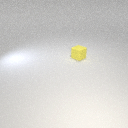
small yellow rubber cube